Interaction volume radius: 5 \u00c5
Interaction volume height: 10 \u00c5
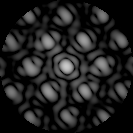
Disorder parameter: 0.226